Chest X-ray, AP view. Patient: 25 years old, sex F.
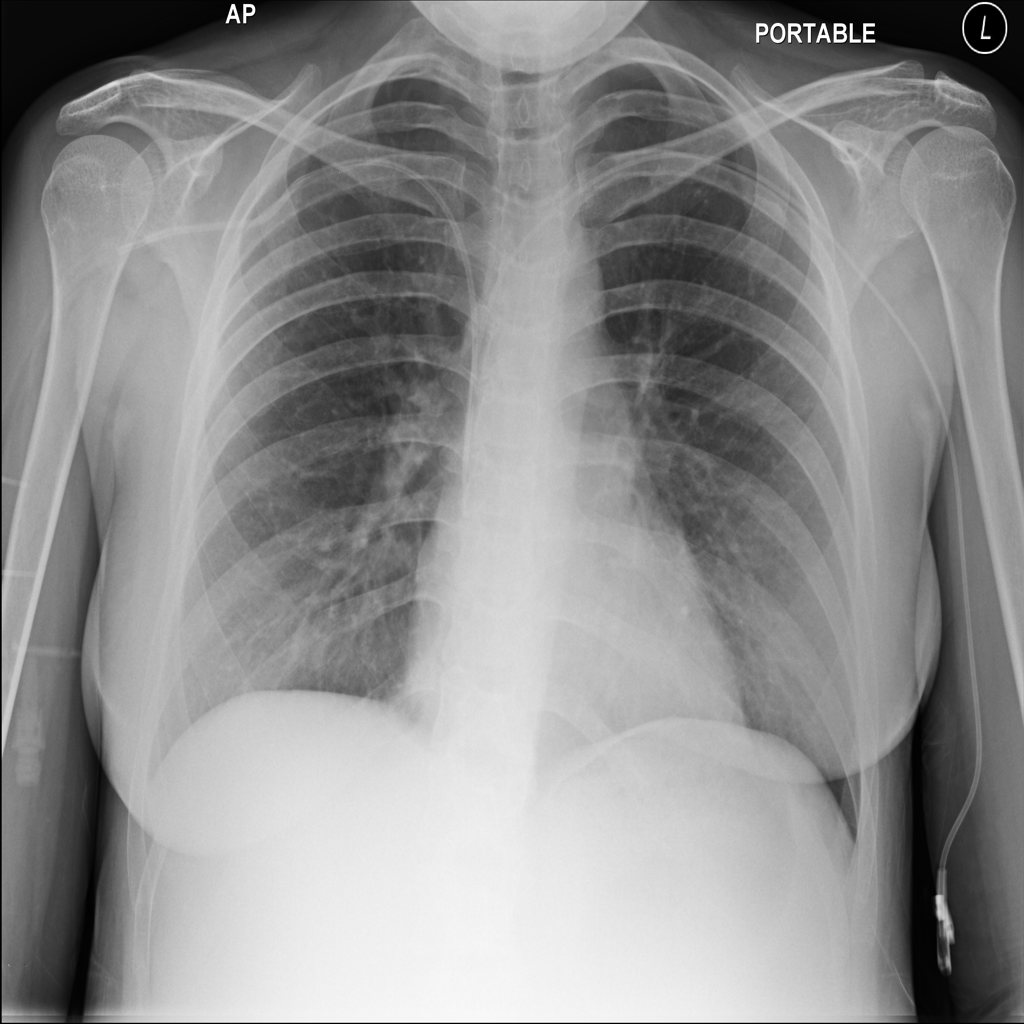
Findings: No Finding